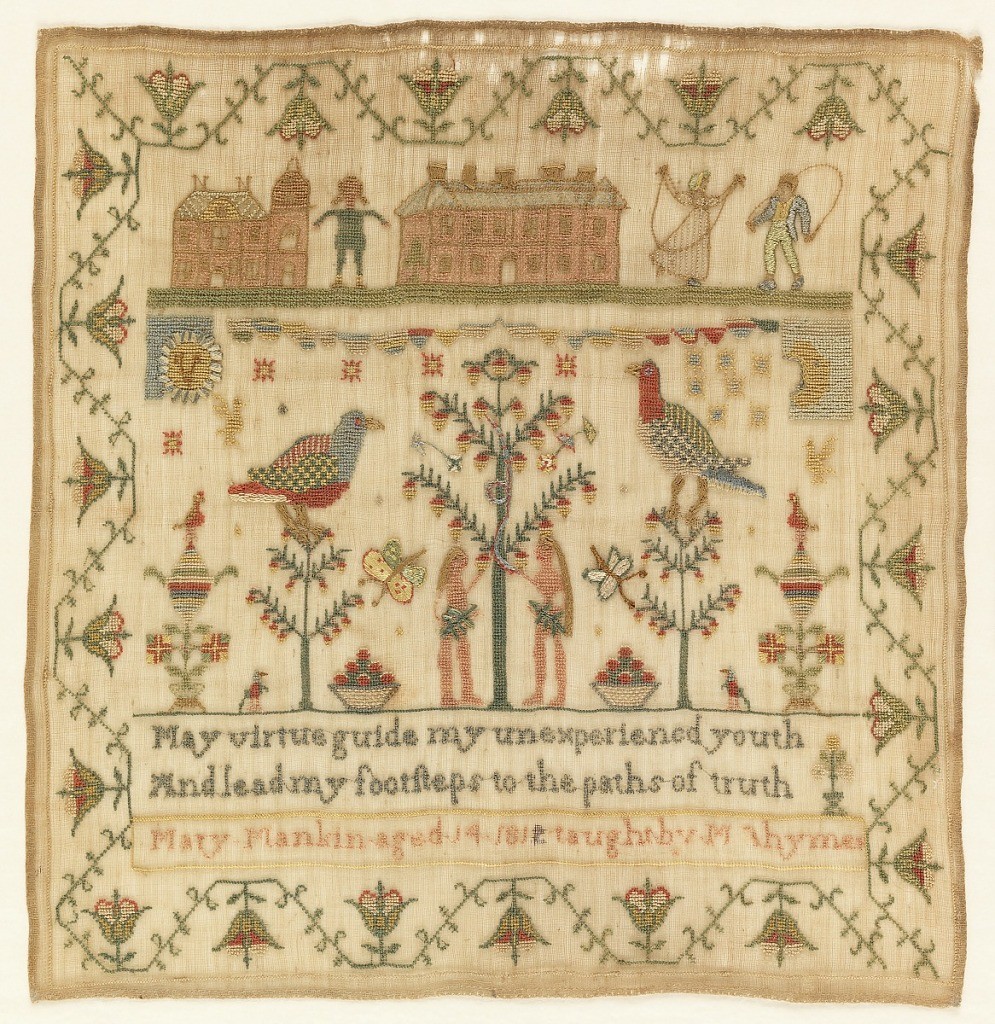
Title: Sampler
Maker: Mary Mankin
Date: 1810–19
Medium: silk embroidery on linen foundation Technique: counted and uncounted stitches; cross, herringbone, stem, satin, and couching stitches on plain weave foundation
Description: Within a curving, floral border, a top band of buildings and two people skipping rope; a center band of Adam and Eve and with the Tree of Knowledge, birds and plants; and a verse:
"May virtue guide my inexperienced youth and lead my footsteps to the path of truth" and inscription:
Mary Mankin Aged 14 181_ taught by Mahymer (?)
The last letter of the date was removed, and 2 was written in ink.